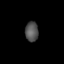
Tissue: lung
Cell type: Fibroblasts
Senescence score: 0.7001
Nuclear area (px): 254
Mean DAPI intensity: 82.075